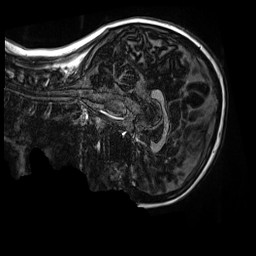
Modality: MP2RAGE
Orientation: sagittal
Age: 10
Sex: female
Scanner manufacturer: siemens
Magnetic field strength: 3 T
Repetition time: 4 s
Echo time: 0.00303 s